Interaction volume radius: 5 \u00c5
Interaction volume height: 15 \u00c5
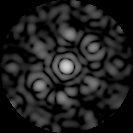
Disorder parameter: 0.6562